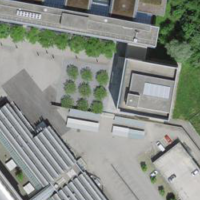
EUNIS habitat code: 54
Species observed at this site:
Motacilla alba